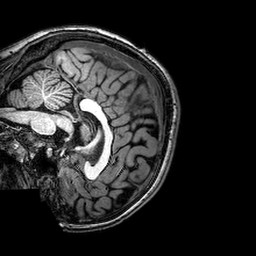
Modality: T1w
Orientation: sagittal
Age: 19
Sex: female